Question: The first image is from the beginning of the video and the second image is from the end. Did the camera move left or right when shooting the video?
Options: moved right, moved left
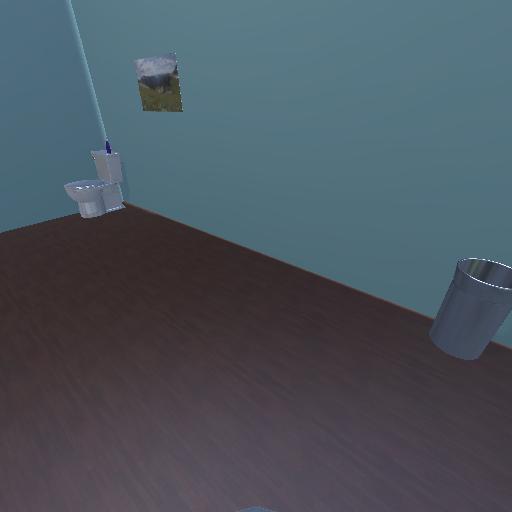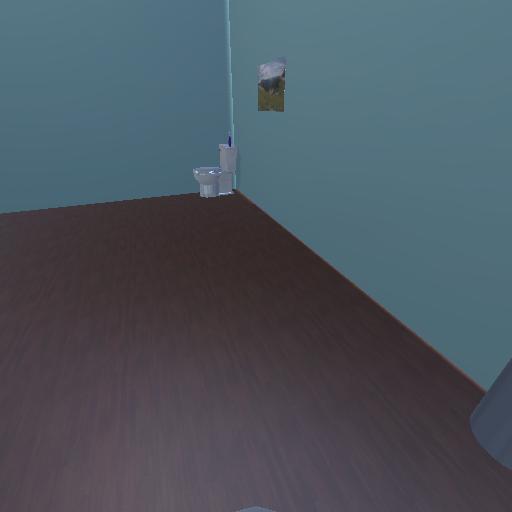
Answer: moved right